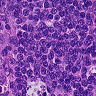
Metastatic tissue present: no